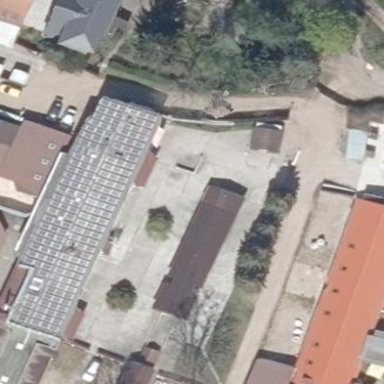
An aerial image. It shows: Shed building.